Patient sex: M
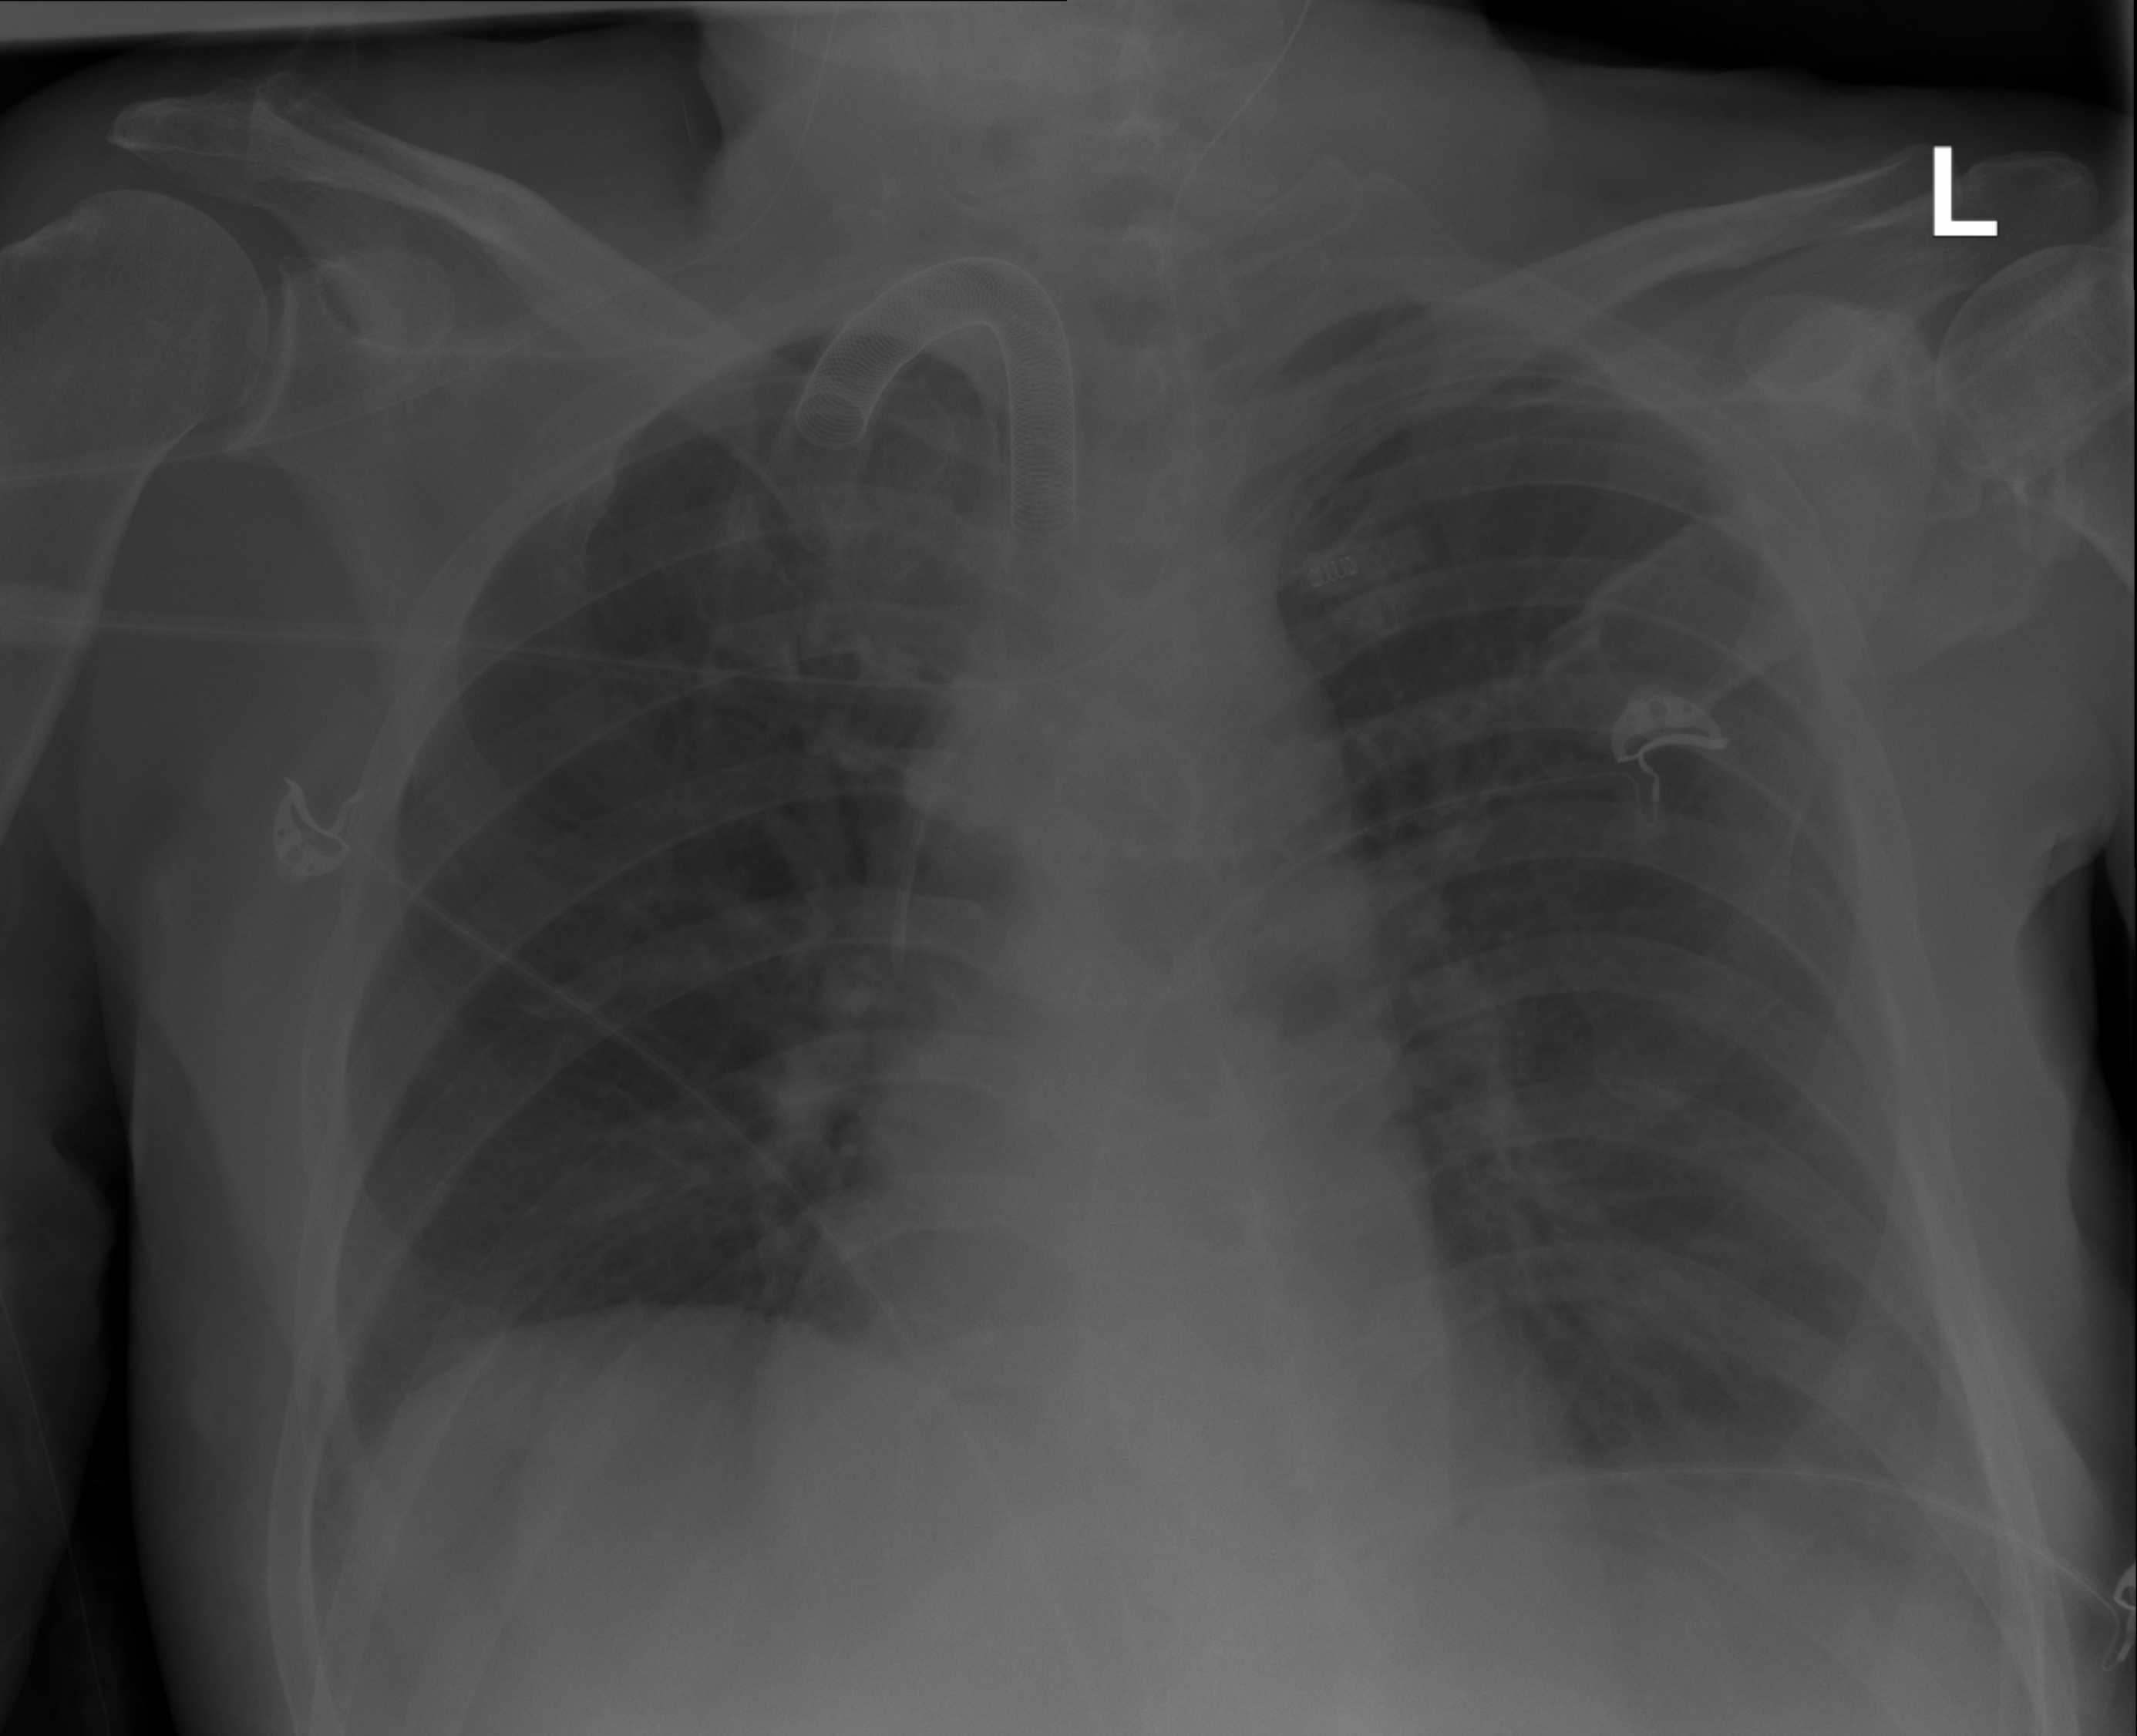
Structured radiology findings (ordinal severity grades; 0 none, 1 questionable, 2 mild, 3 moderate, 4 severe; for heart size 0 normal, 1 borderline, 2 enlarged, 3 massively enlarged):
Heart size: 0
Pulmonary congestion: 0
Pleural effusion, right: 0
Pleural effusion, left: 2
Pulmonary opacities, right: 0
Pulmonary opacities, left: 0
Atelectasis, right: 0
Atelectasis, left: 2